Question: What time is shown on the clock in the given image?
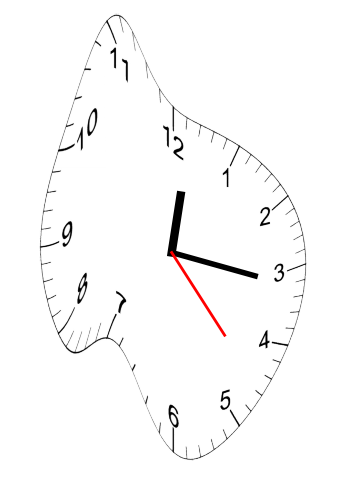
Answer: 12:16:23